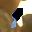
Label: 9